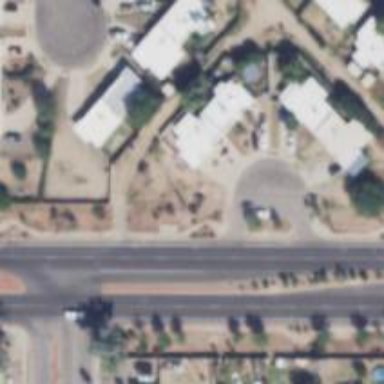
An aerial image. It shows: Alley classified as service road.